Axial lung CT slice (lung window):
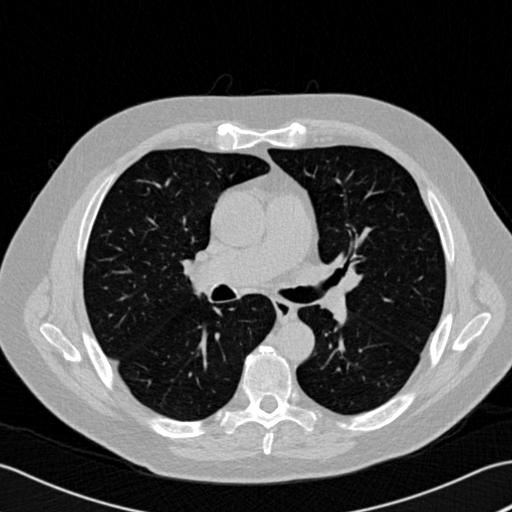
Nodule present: no